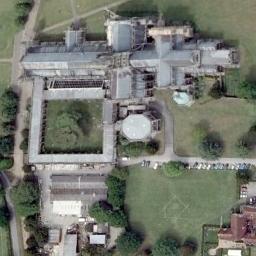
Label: church